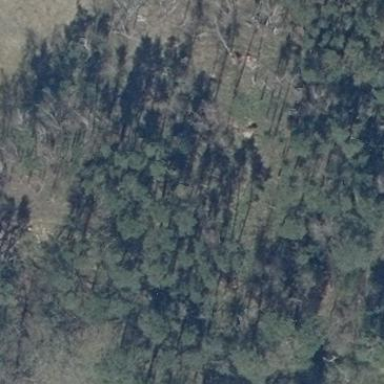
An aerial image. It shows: Forest area.